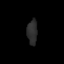
Tissue: prostate
Cell type: Fibroblasts
Senescence score: 0.7506
Nuclear area (px): 254
Mean DAPI intensity: 43.78